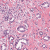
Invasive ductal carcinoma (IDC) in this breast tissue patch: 1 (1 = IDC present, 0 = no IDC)